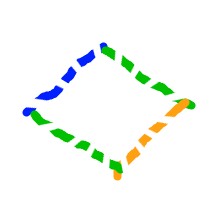
Shape: rhombus